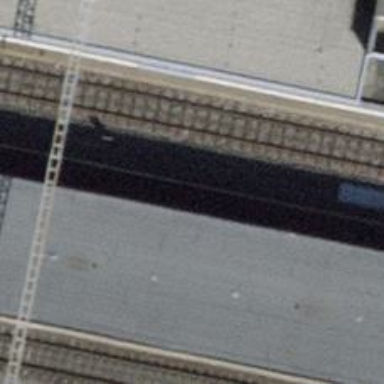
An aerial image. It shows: Railway stop with public transport stop position.